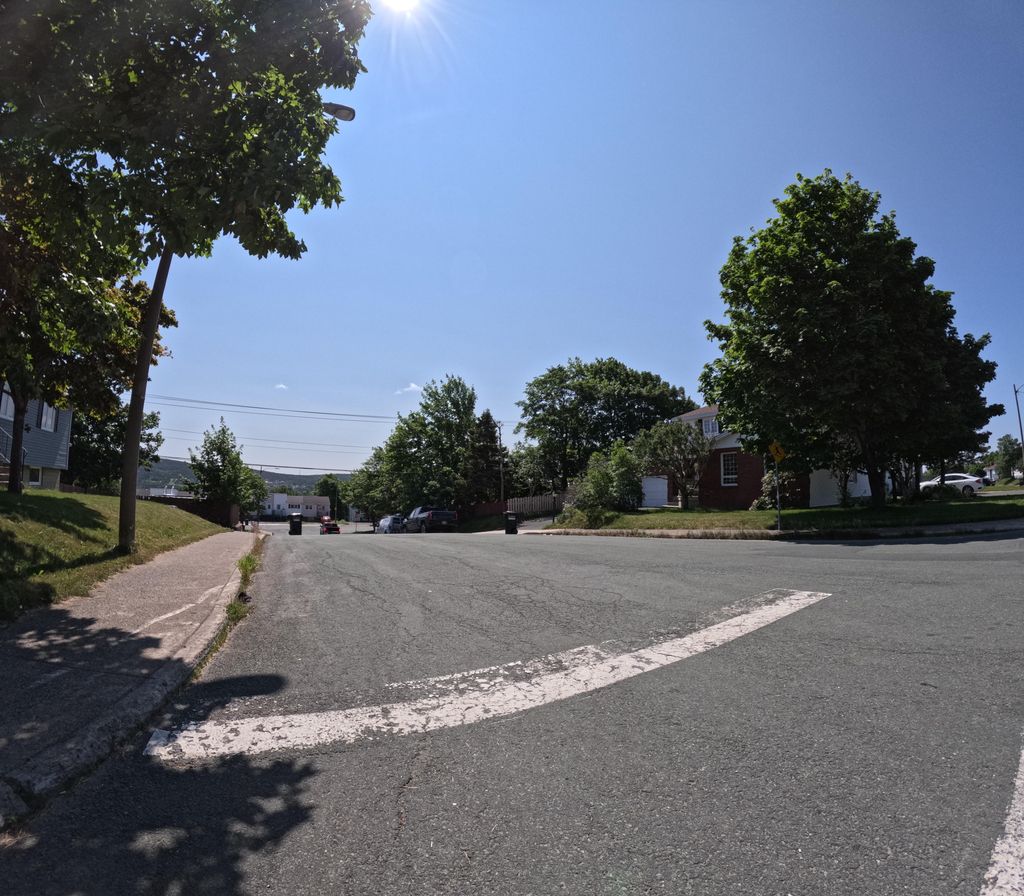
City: st_johns